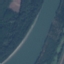
Label: River